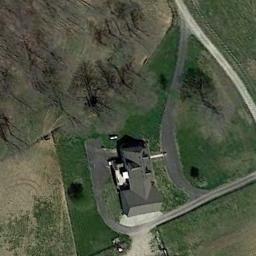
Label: sparse_residential